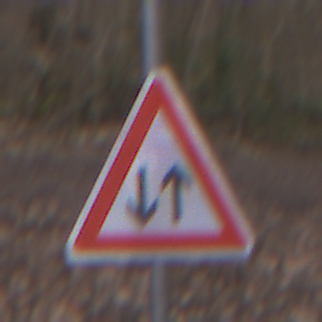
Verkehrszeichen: Gegenverkehr
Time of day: MorningAfternoon
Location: Outdoor (Nature)
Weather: Overcast
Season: Autumn
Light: Natural